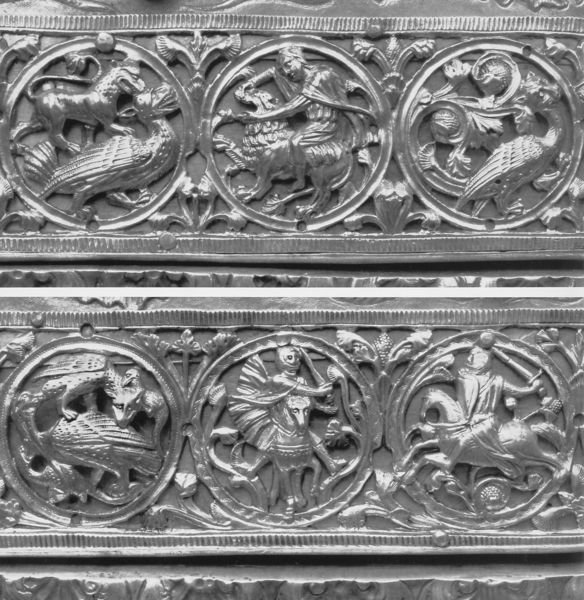
Titel: Schrein der heiligen drei Könige
Künstler: Nikolaus von Verdun
Standort: Köln, Dom (EU - D - NRW)
Schlagwörter: adler, kampf, kämpfer, mann, vogel, menschen, holz, hund, tiere, mensch, silber, vögel, gold, pflanzen, kreis, pferd, pferde, reiter, rund, relief, schwan, figuren, krieg, schlacht, ornamente, verzierung, glänzend, metall, bronze, anthrazit, foto, eisen, truhe, zinn, schwert, schwerter, soldat, kreise, helm, pfau, ritter, rüstung, löwe, drachen, drache, geschnitzt, untier